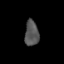
Tissue: skin
Cell type: Epithelial cells
Senescence score: 0.8618
Nuclear area (px): 349
Mean DAPI intensity: 84.501